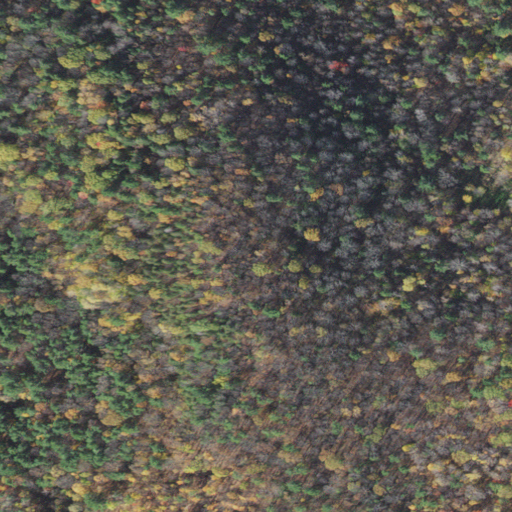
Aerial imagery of mountain in Vermont named Spooner Hill containing deciduous forest, mixed forest, and evergreen forest